Milling tool wear sample.
Tool blade image: 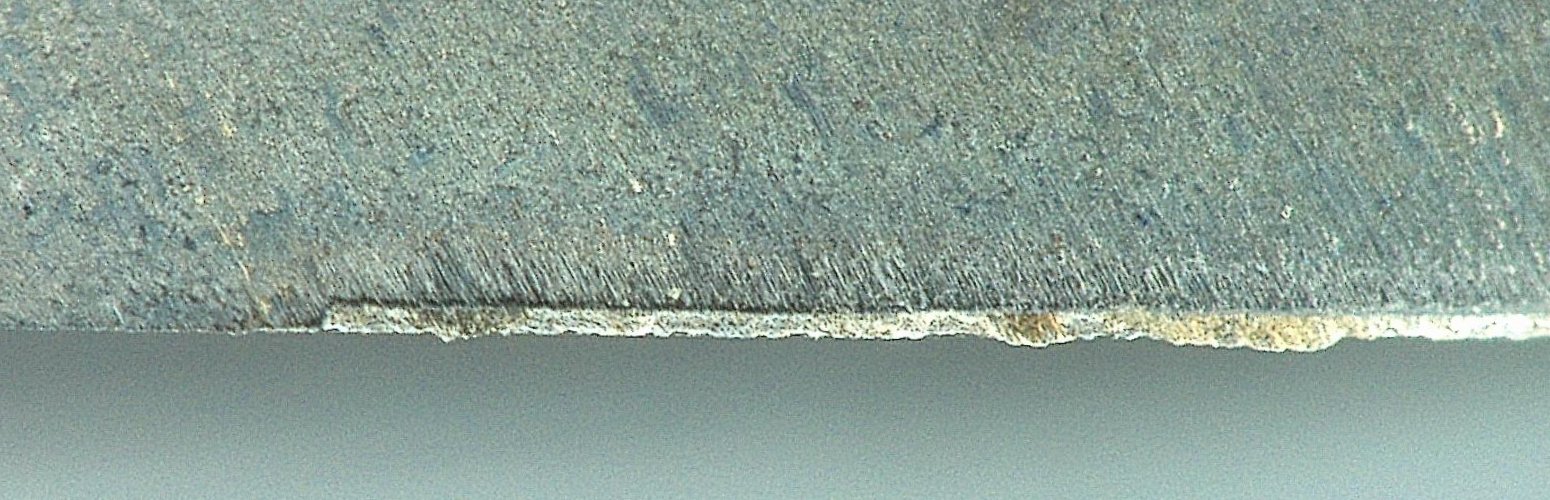
Chip image: 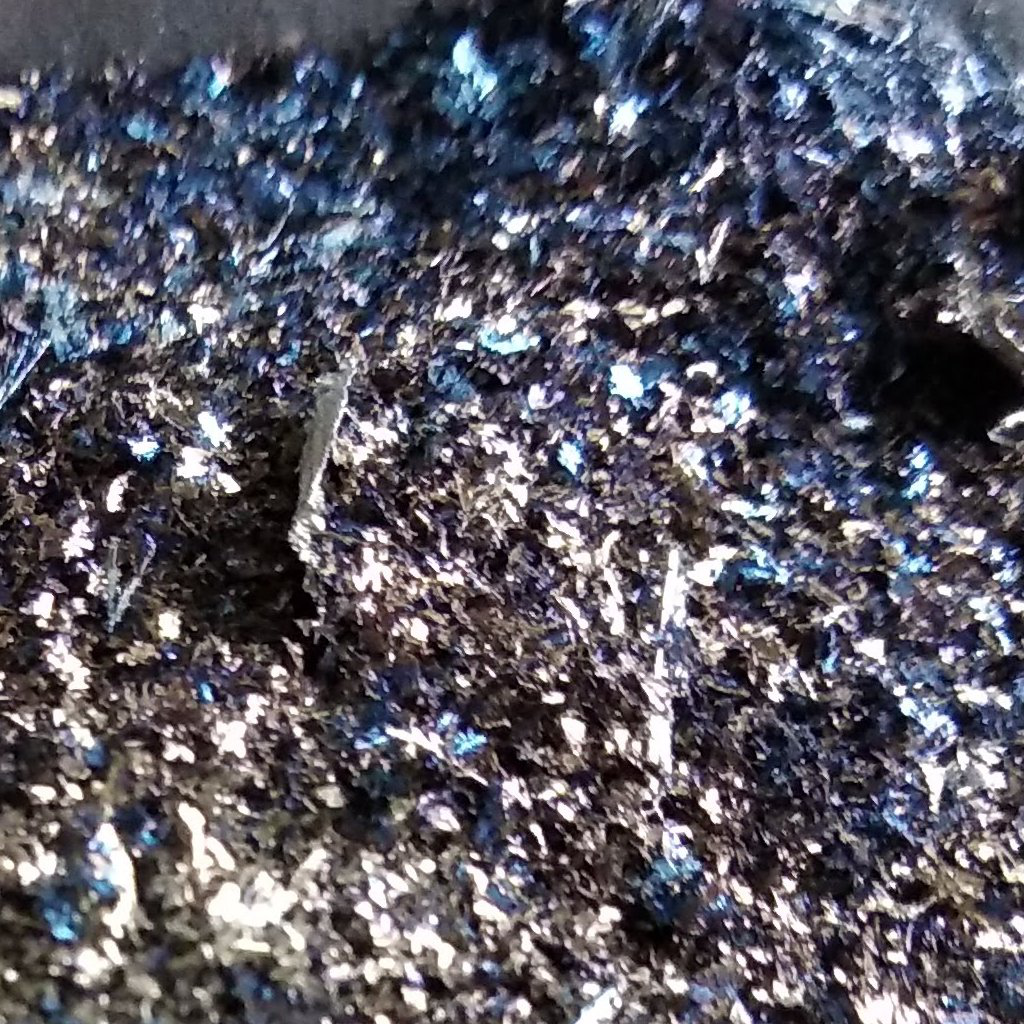
Workpiece image: 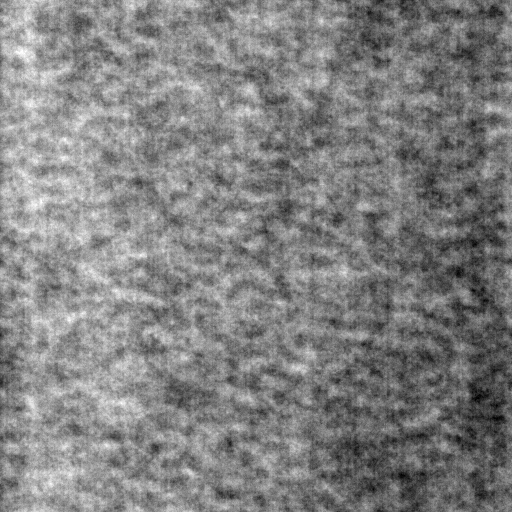
Tool wear state: used
Gaps: 0
Flank wear: 70.56
Overhang: 33.39
Force-signal Mel-spectrograms (X, Y, Z axes): 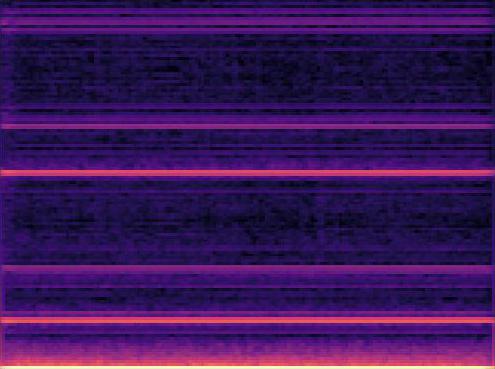 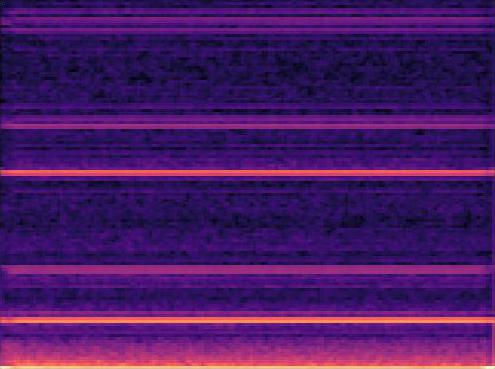 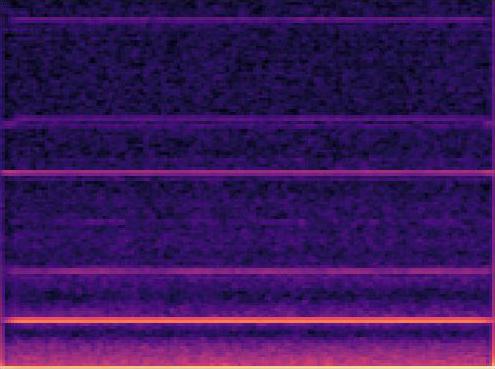
Force-signal scalograms (X, Y, Z axes): 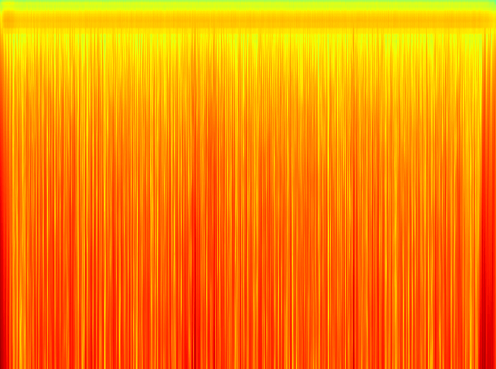 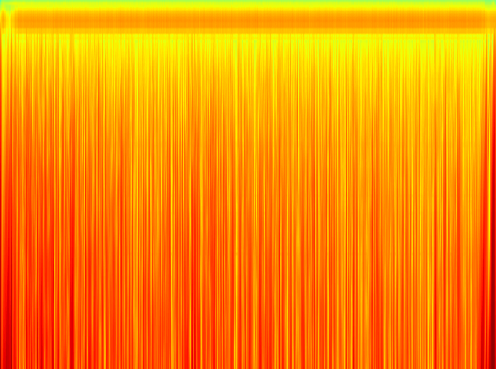 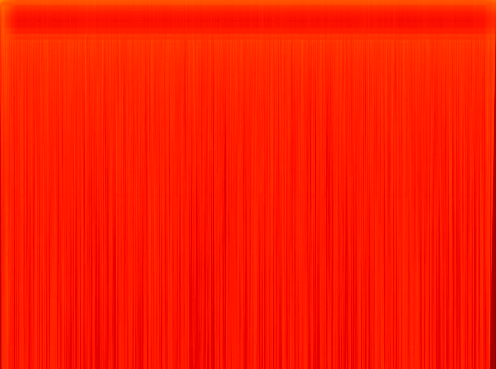
Force phase: steady_state_stabilization_wear